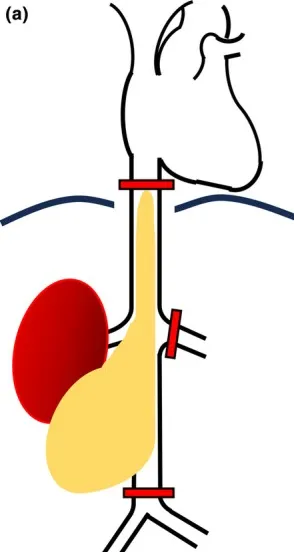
Schematic drawing of the intraoperative findings. (a) The three clamping sites, namely the superior aspect of the IVC near the right atrium, above the bifurcation of the common iliac veins, and at the left renal vein, are indicated with red bars.
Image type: radiology (x_ray)